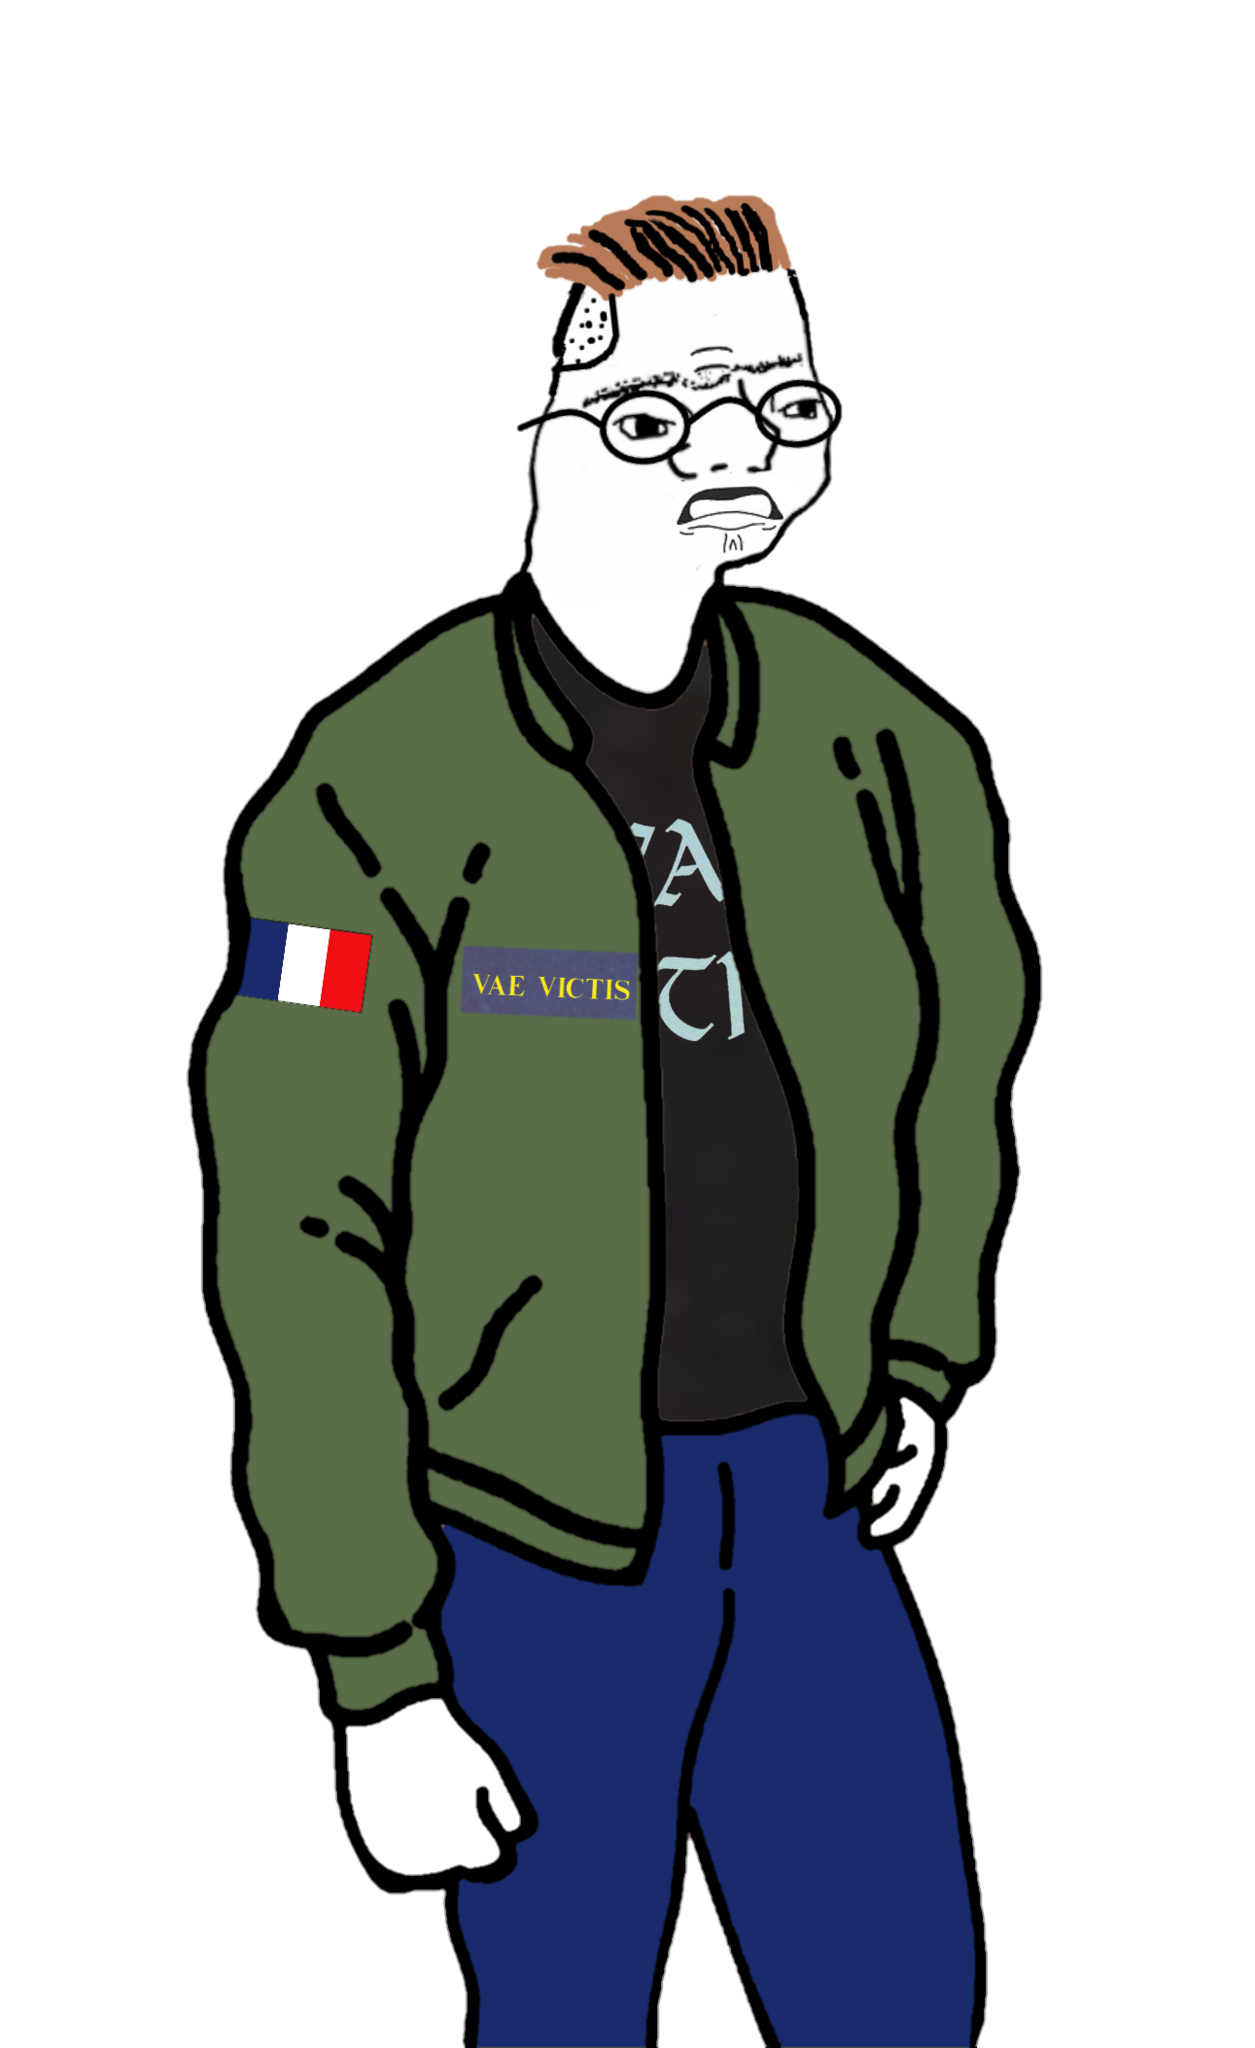
Label: 5_Zoomer